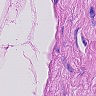
Metastatic tissue present: no